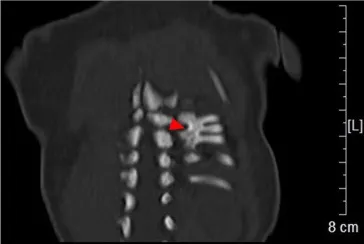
Abnormal imaging of the proband. Rib fusion.
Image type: radiology (ct)